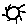
Label: sun